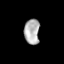
Tissue: skin
Cell type: T cells
Senescence score: 0.2796
Nuclear area (px): 383
Mean DAPI intensity: 176.167